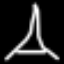
Label: The Eiffel Tower